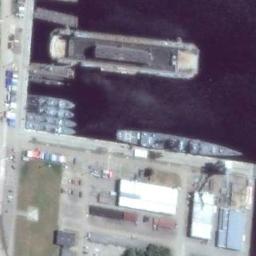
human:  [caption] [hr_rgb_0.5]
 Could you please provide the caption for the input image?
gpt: There are many buildings of different shapes and sizes beside the ships .

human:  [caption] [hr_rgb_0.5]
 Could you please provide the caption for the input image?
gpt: Five iron cyan ships and a ro-ro ship docked at the dock .

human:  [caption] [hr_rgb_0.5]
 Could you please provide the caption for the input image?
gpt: There are six ships in the black water on the shore .

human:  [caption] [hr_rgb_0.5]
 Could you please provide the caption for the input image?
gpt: The ship an several boats are docked at the cargo terminal and some makeshift houses are on the bank .

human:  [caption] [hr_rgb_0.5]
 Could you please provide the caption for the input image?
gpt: There are several ships at the harbor with some buildings .